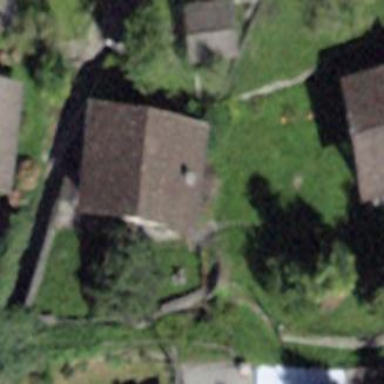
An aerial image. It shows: Detached building.